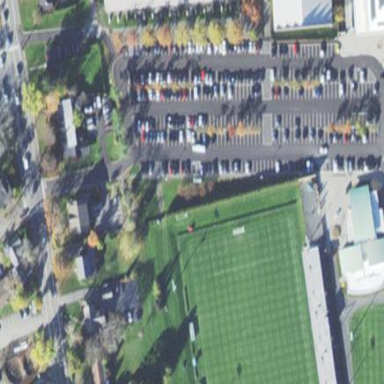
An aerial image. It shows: Parking area with surface.